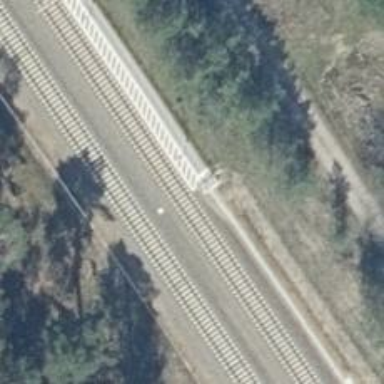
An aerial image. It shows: Close-up of railway platform edge.